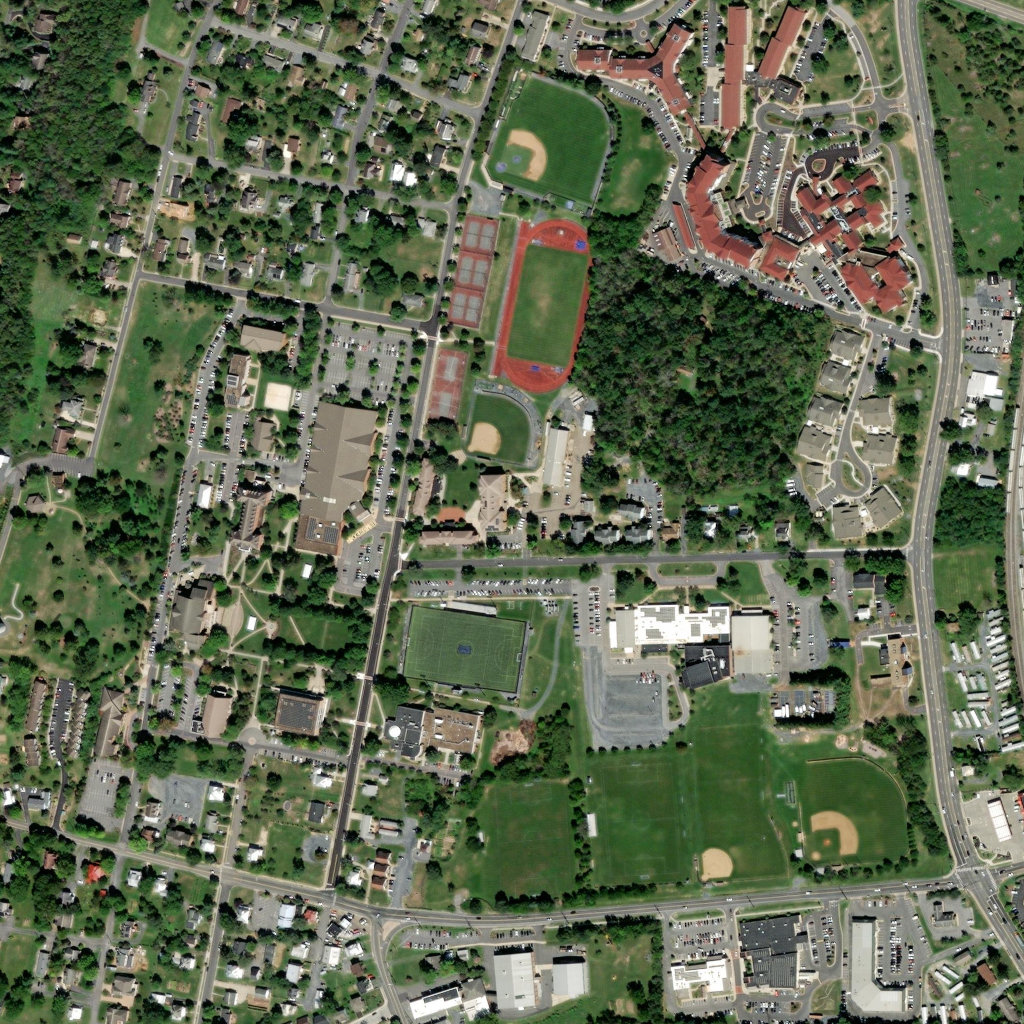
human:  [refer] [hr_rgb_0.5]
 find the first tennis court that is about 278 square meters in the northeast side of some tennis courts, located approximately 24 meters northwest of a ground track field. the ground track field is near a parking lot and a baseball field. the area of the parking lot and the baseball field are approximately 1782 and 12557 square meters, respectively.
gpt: <box>[[46, 22, 48, 24, 0]]</box>